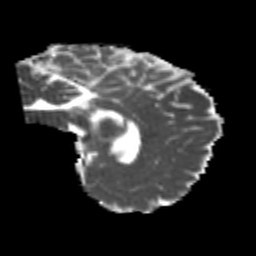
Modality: MD
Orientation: sagittal
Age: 26
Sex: male
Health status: healthy
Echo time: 0.074 s